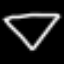
Label: diamond